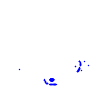
Particle: proton